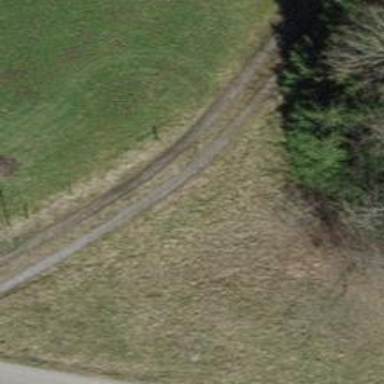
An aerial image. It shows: Track with grade 3 tracktype.